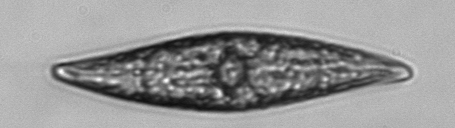
Label: Pleurosigma